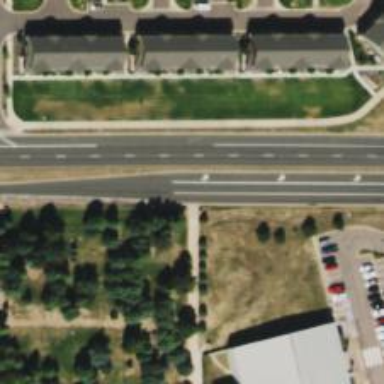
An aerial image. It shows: Secondary road with asphalt surface.